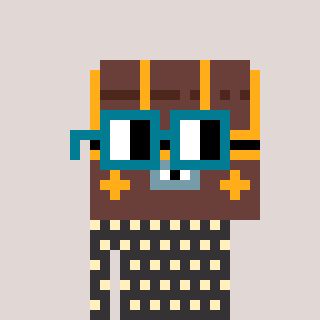
a pixel art character with square dark green glasses, a treasure chest-shaped head and a grayscale-colored body on a warm background